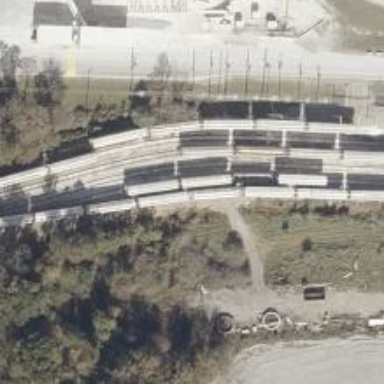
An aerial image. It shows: Railway spur service line used for aggregate transportation.